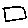
Label: square